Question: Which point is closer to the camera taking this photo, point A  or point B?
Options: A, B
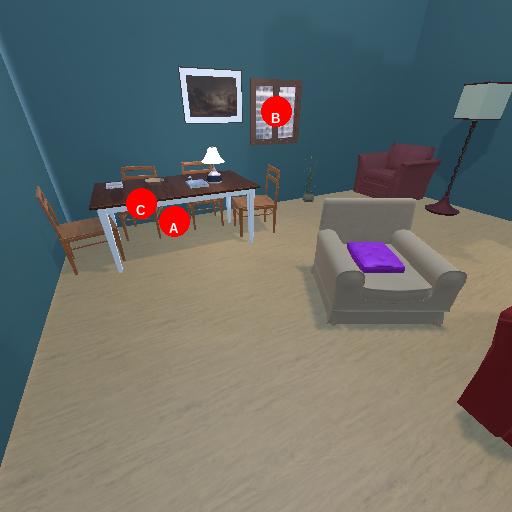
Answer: A